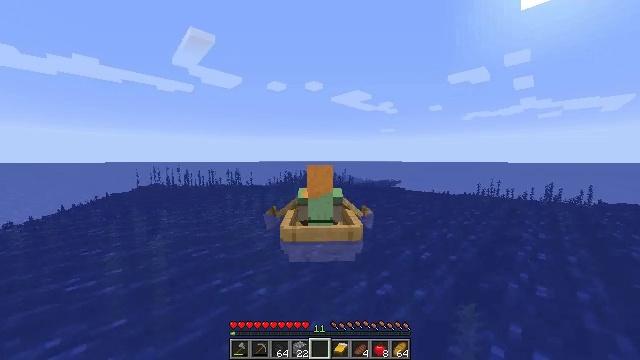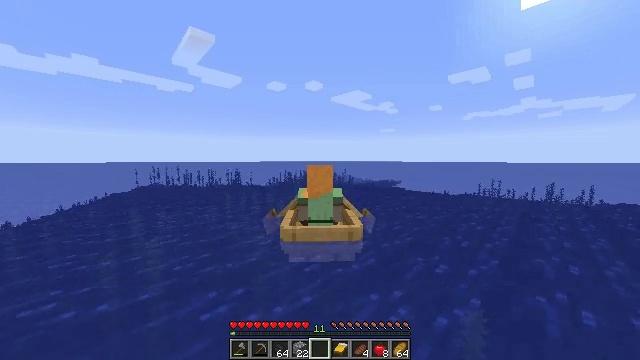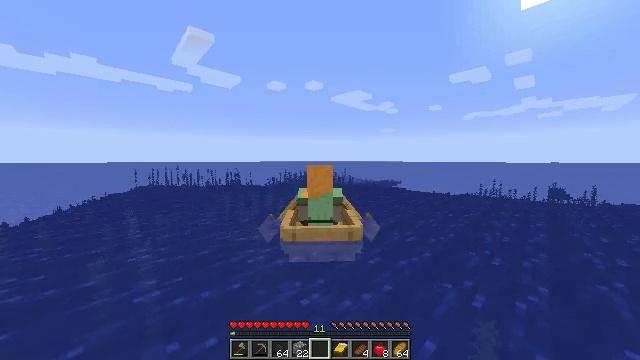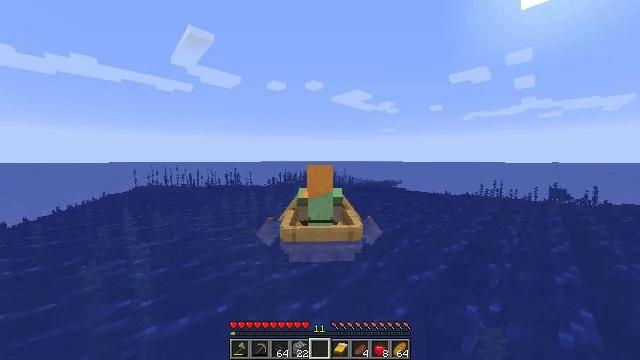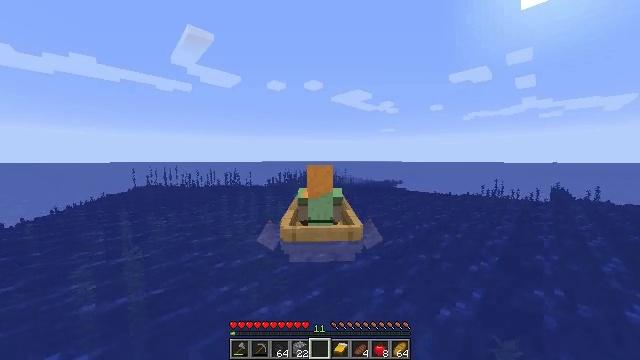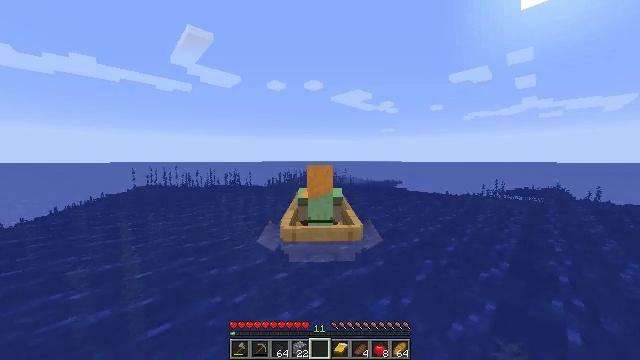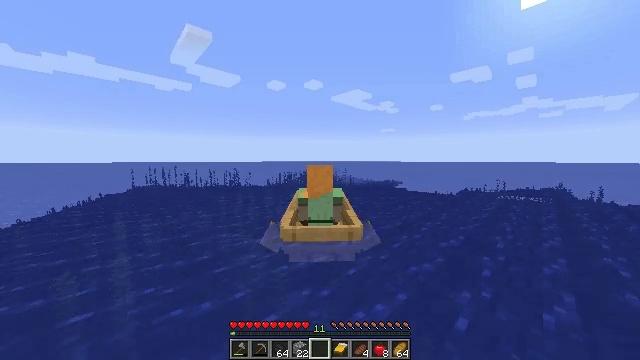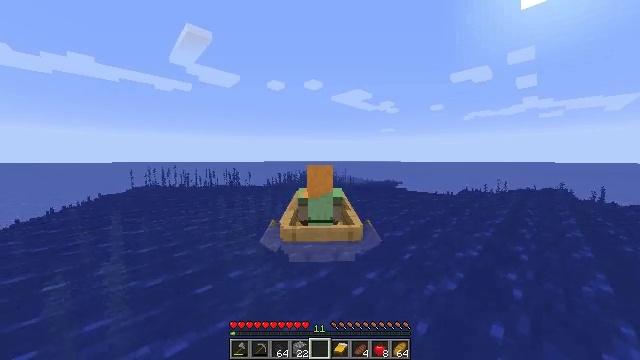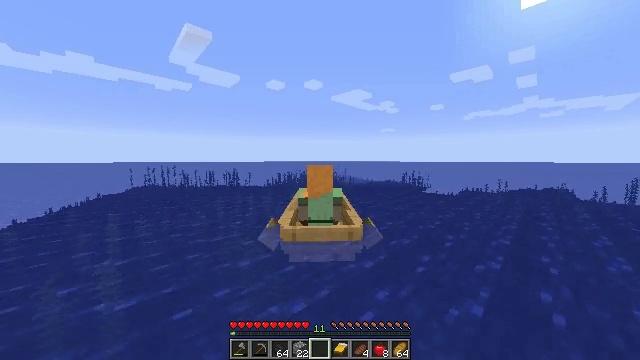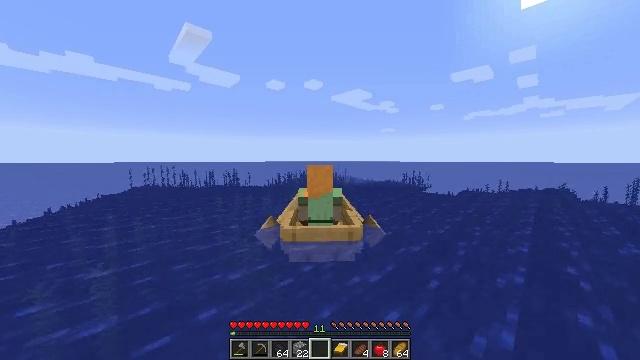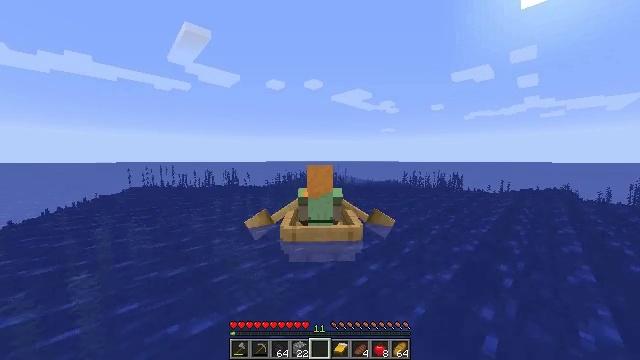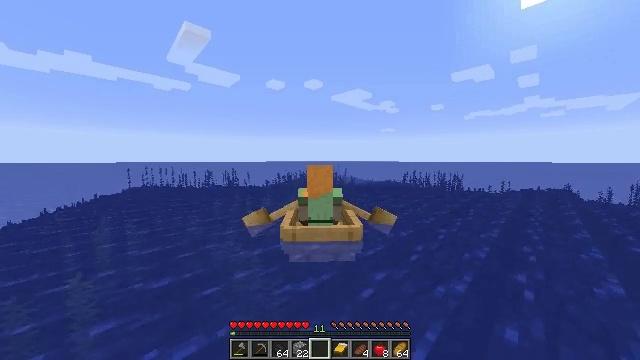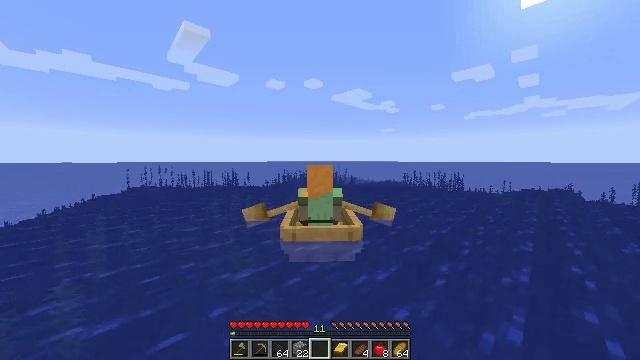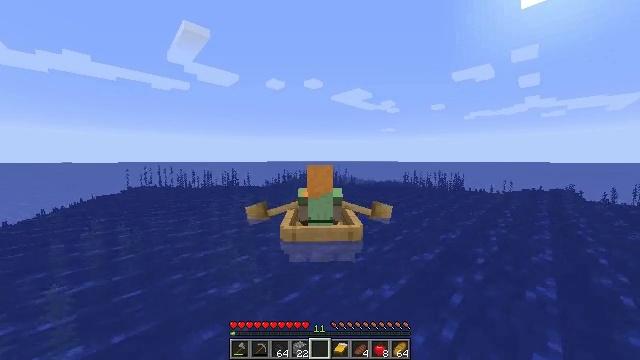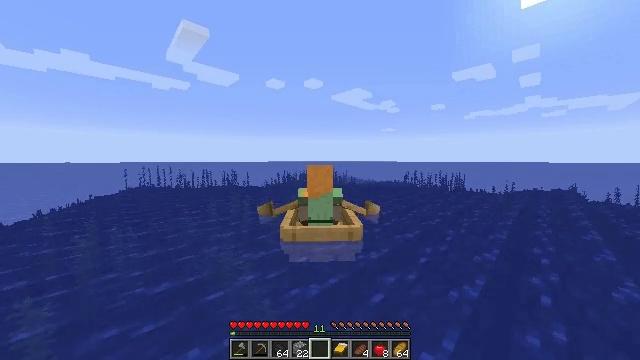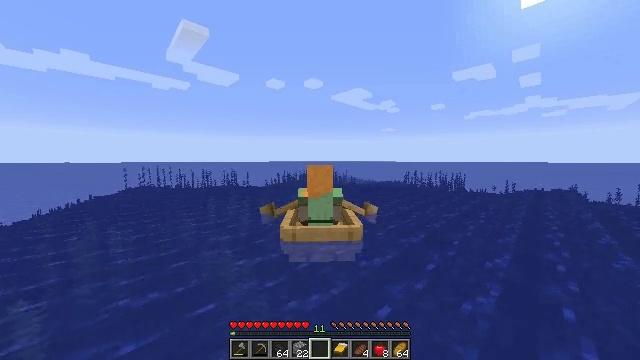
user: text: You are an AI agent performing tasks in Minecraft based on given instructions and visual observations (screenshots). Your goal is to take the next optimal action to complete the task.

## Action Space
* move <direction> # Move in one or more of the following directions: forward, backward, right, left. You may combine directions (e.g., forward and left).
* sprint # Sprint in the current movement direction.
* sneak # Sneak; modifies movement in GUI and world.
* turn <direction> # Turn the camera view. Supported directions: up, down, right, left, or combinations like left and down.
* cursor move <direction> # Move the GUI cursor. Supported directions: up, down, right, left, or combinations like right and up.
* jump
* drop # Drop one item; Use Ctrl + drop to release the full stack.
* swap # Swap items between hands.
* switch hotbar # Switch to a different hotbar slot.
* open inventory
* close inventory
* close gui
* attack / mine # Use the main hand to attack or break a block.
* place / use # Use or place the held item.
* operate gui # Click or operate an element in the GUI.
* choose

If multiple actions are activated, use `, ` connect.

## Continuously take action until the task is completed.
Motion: motion action
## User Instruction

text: Collect tall seagrass by holding left button.
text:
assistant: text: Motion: move forward, sprint
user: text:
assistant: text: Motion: move forward, sprint
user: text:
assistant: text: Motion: move forward, sprint
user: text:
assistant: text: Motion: move forward, sprint
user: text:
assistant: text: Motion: move forward, sprint
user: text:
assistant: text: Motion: move forward, sprint
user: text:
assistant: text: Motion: move forward, sprint
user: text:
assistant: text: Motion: move forward, sprint
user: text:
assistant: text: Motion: move forward, sprint
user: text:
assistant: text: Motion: move forward, sprint
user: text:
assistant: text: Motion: move forward, sprint
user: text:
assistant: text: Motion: move forward, sprint
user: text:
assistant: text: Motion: move forward, sprint
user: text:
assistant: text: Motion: move forward, sprint
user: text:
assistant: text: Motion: move forward, sprint
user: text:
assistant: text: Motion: move forward, sprint
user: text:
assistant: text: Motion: move forward, sprint
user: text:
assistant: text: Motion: move forward, sprint
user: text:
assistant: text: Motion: move forward, sprint
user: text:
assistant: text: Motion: move forward, sprint
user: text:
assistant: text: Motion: move forward, sprint
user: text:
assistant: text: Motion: move forward, sprint
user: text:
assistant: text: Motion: move forward, sprint
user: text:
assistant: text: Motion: move forward, sprint
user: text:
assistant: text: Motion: move forward, sprint
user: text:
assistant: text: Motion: move forward, sprint
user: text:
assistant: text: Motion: move forward, sprint
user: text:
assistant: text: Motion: move forward, sprint
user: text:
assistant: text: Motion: move forward, sprint
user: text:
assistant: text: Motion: move forward, sprint